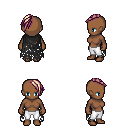
a pixel art fantasy rpg character, female body template, human, dark skin, black tattered cape, white pants, white blonde long mohawk hairstyle, four views (front, back, left, right), 2x2 character sprite sheet, small pixel art, hard edges, no anti-aliasing